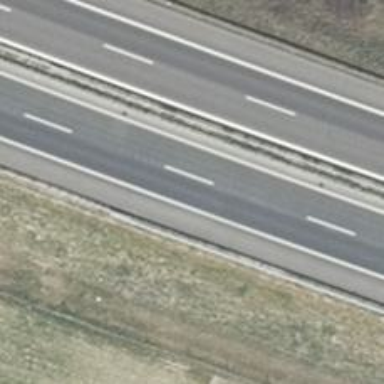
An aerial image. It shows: Asphalt motorway.